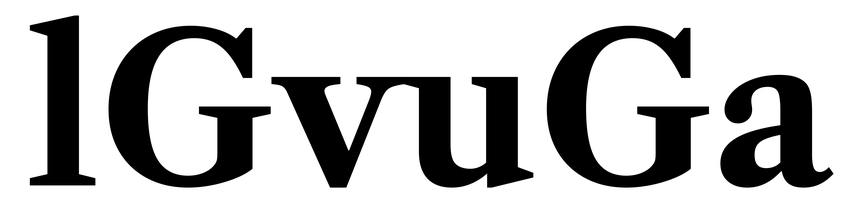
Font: LibreCaslonText_Bold